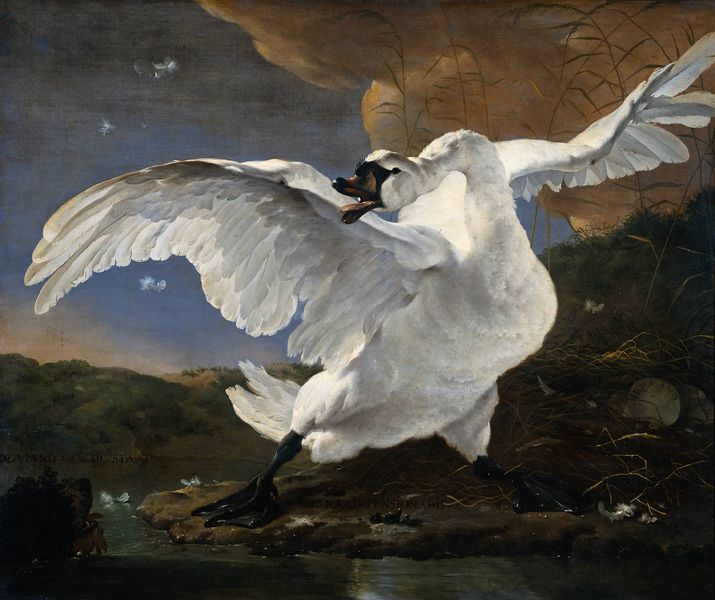
Titel: Der furchtsame Schwan
Künstler: Jan Asselijn
Standort: Amsterdam
Institution: Rijksmuseum
Schlagwörter: angriff, blau, blätter, dunkel, feder, felsen, flügel, gemälde, gewitter, himmel, kopf, schatten, vogel, wasser, weiß, wolken, bäume, fluss, grün, landschaft, ocker, see, teich, ufer, abend, bewegung, braun, brust, grau, hintergrund, licht, nacht, schwarz, stroh, ölbild, gras, tier, wolke, malerei, augen, böse, federn, gefieder, stehen, hals, öl, ast, bach, gräser, halme, hügel, natur, schilf, spiegelung, vögel, weite, zweige, gewässer, rauch, sträucher, insel, land, auge, realismus, pflanzen, kontrast, fliegen, beine, bein, füße, schrift, düster, gans, schnabel, schwan, naturalismus, modern, linien, böschung, laut, ölgemälde, angst, flattern, sturm, unwetter, wild, um 1900, bauch, bucht, mond, offen, flug, sterne, buchstaben, fliegend, schrecken, krallen, pfote, dynamisch, dramatisch, drohung, nest, schwingen, wut, schlagen, schrei, schwäne, ärger, weise, abwehr, rumpf, flossen, eier, verteidigung, aufgebracht, aufgeschreckt, erschrocken, einer, flaum, gwässer, gefider, schnattern, flocken, verteitigung, fendern, übergrösse, flügelf, schnwanz, altarlandshcaft, nbach